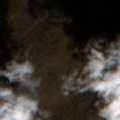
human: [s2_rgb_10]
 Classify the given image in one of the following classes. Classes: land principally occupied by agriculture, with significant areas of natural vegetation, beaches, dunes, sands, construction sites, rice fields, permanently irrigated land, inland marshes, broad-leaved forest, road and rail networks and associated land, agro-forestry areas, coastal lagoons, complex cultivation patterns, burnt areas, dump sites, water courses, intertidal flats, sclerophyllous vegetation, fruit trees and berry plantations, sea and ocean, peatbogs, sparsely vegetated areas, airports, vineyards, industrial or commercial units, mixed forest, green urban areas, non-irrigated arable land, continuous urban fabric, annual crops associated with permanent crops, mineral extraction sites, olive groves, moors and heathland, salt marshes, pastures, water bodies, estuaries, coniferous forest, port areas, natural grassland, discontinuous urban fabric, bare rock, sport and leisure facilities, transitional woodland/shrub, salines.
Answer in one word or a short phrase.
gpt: natural grassland, sparsely vegetated areas, peatbogs